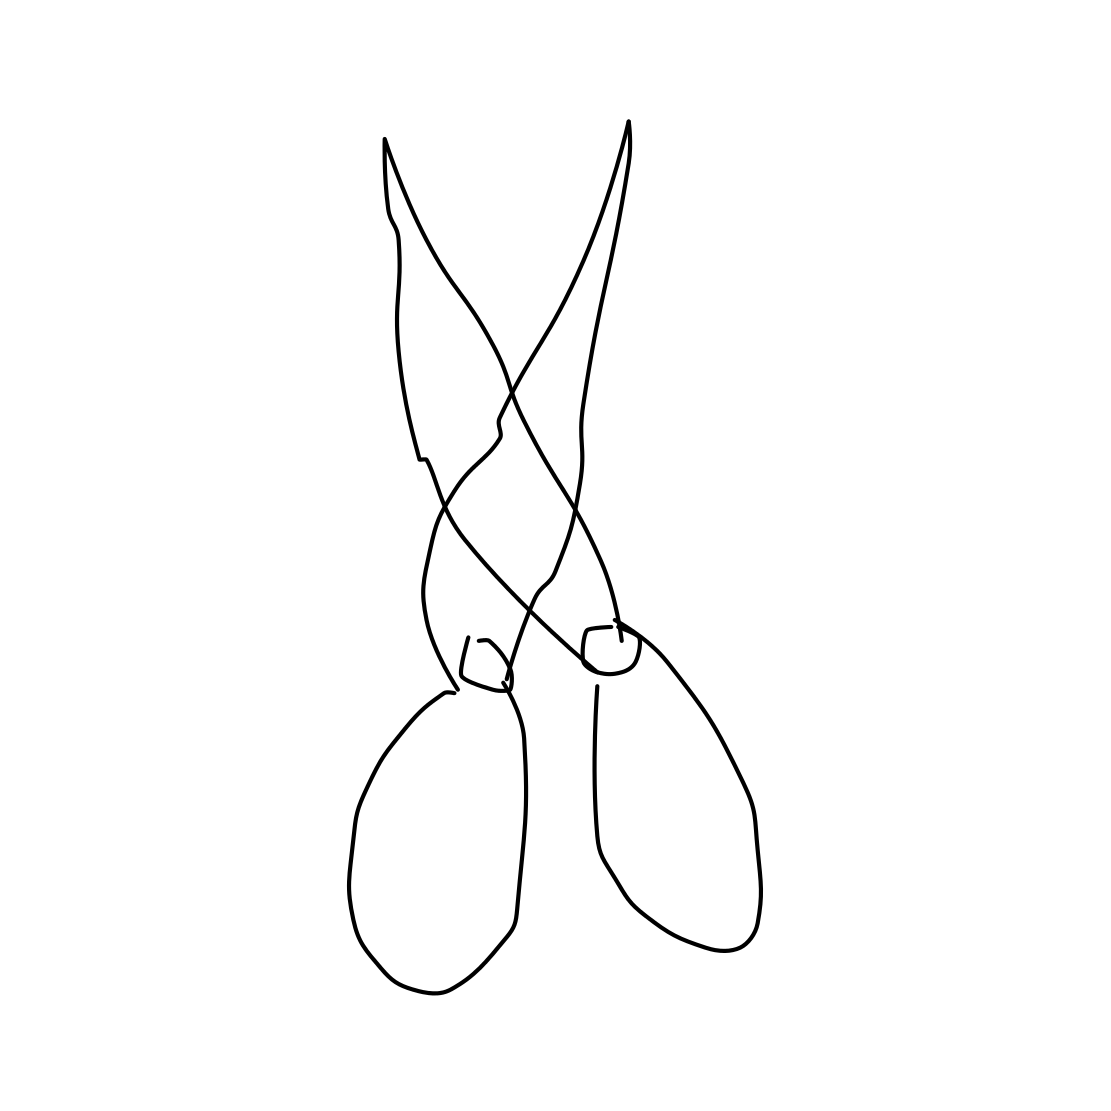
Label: scissors